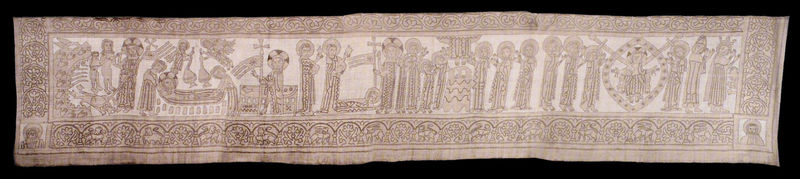
Titel: Passion und Verherrlichung Christi
Institution: Hannover, Welfenmuseum
Schlagwörter: wasser, weiß, menschen, braun, zeichnung, tuch, ornament, teppich, band, bibel, falten, geschichte, personen, gotik, boot, ranken, schiff, grafik, rand, figuren, querformat, bordüre, wandteppich, verzierung, kreuz, comic, schwert, fries, heiligenschein, kreuze, blickrichtung, nimbus, christus, jesus, einfarbig, altes testament, mittelalter, heilige, märtyrer, textil, rosenkranz, wandbehang, gewebt, drachen, länglich, apostel, parament, leserichtung, heilsgeschichte, heillige, fioguren, ornamte